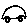
Label: car